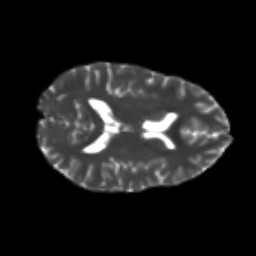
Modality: T2w
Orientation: axial
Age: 22
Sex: female
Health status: healthy
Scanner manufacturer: philips
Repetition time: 7.384 s
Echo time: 0.08599 s